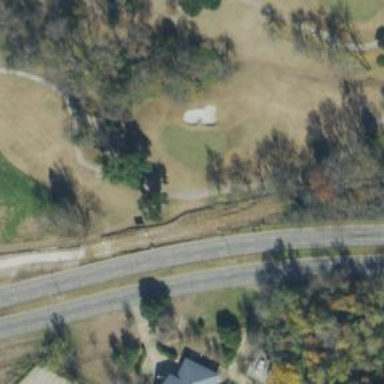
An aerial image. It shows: Golf hole.